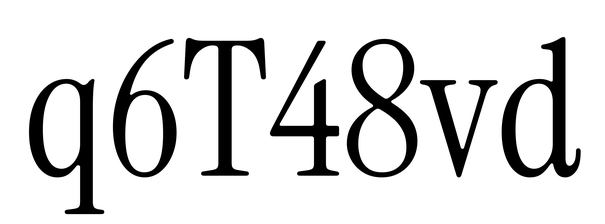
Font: InstrumentSerif-Regular